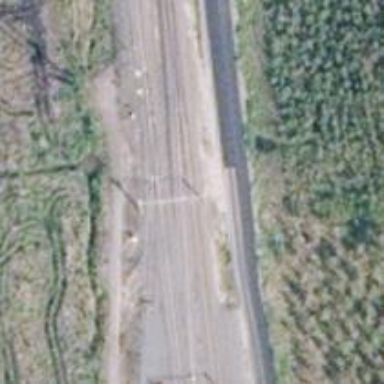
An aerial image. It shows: Railway with electrified contact lines.